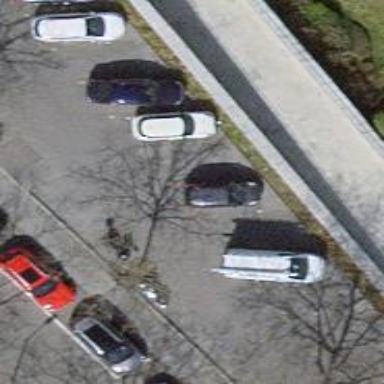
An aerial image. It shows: Car sharing facility.